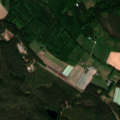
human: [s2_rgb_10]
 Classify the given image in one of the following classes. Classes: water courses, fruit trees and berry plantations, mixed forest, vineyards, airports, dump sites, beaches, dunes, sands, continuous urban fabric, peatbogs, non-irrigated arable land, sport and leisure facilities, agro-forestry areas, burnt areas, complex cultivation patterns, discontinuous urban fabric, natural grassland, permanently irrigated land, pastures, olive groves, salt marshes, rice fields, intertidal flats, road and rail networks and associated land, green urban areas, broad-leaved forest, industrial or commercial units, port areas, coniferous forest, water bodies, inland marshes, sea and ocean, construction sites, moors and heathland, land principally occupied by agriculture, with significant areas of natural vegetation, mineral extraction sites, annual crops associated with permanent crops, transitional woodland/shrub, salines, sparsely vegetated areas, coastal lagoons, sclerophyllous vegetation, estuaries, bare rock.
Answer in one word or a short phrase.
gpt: non-irrigated arable land, land principally occupied by agriculture, with significant areas of natural vegetation, broad-leaved forest, coniferous forest, mixed forest